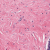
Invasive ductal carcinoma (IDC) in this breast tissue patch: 0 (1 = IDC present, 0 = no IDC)